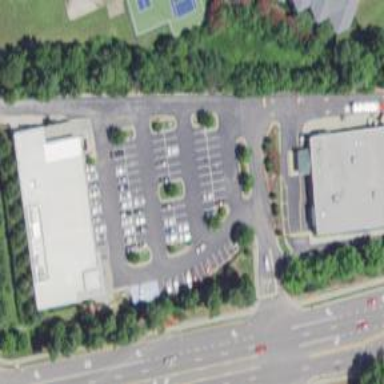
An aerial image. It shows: Parking area with surface.